Interaction volume radius: 5 \u00c5
Interaction volume height: 10 \u00c5
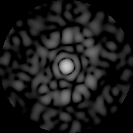
Disorder parameter: 0.8004